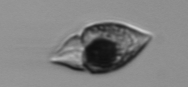
Label: Amphidinium